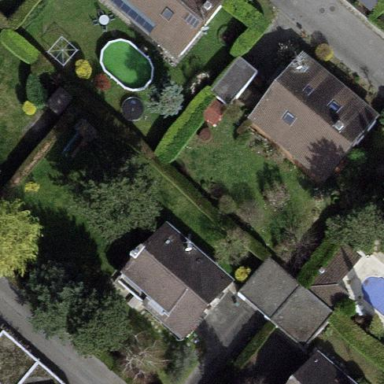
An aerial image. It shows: Garden enclosed by fence.